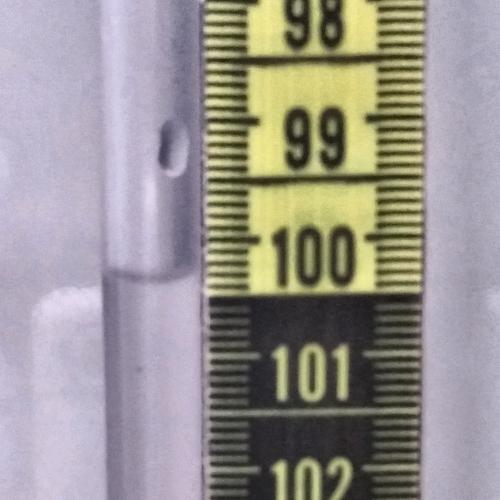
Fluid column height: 100.3 cm